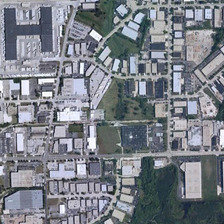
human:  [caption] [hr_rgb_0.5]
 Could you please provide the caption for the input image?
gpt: many buildings are in an industrial area .

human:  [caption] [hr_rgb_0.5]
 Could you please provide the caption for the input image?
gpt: the modern industrial area includes various of factories, curved roads and well-organized lawns .

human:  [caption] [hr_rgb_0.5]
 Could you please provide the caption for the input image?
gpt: many buildings are in an industrial area .

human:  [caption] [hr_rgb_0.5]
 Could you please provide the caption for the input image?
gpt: the modern industrial area includes various of factories, curved roads and well-organized lawns .

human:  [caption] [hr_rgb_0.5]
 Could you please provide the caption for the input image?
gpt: many buildings are in an industrial area .